九年级 · 度量几何学
如图, 点 $A 、 B 、 C$ 都在 $\odot O$ 上, 且点 $C$ 在弦 $A B$ 所对的优弧上, 如果 $\angle A O B=64^{\circ}$,那么 $\angle A C B$ 的度数是 ( )

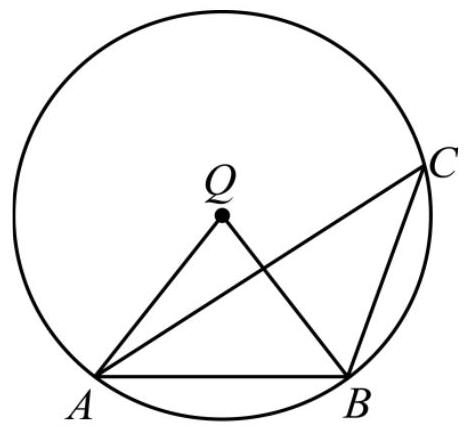
A. $26^{\circ}$
B. $30^{\circ}$
C. $32^{\circ}$
D. $64^{\circ}$

答案: C
解析: 直接根据圆周角定理求解即可.

【详解】解: $\because \angle A O B=64^{\circ}, A B=A B$,
$\therefore \angle A C B=\frac{1}{2} \angle A O B=32^{\circ}$,

故选: C.

【点睛】本题考查圆周角定理, 熟知同弧所对的圆周角等于它所对圆心角的一半是解答的关键.